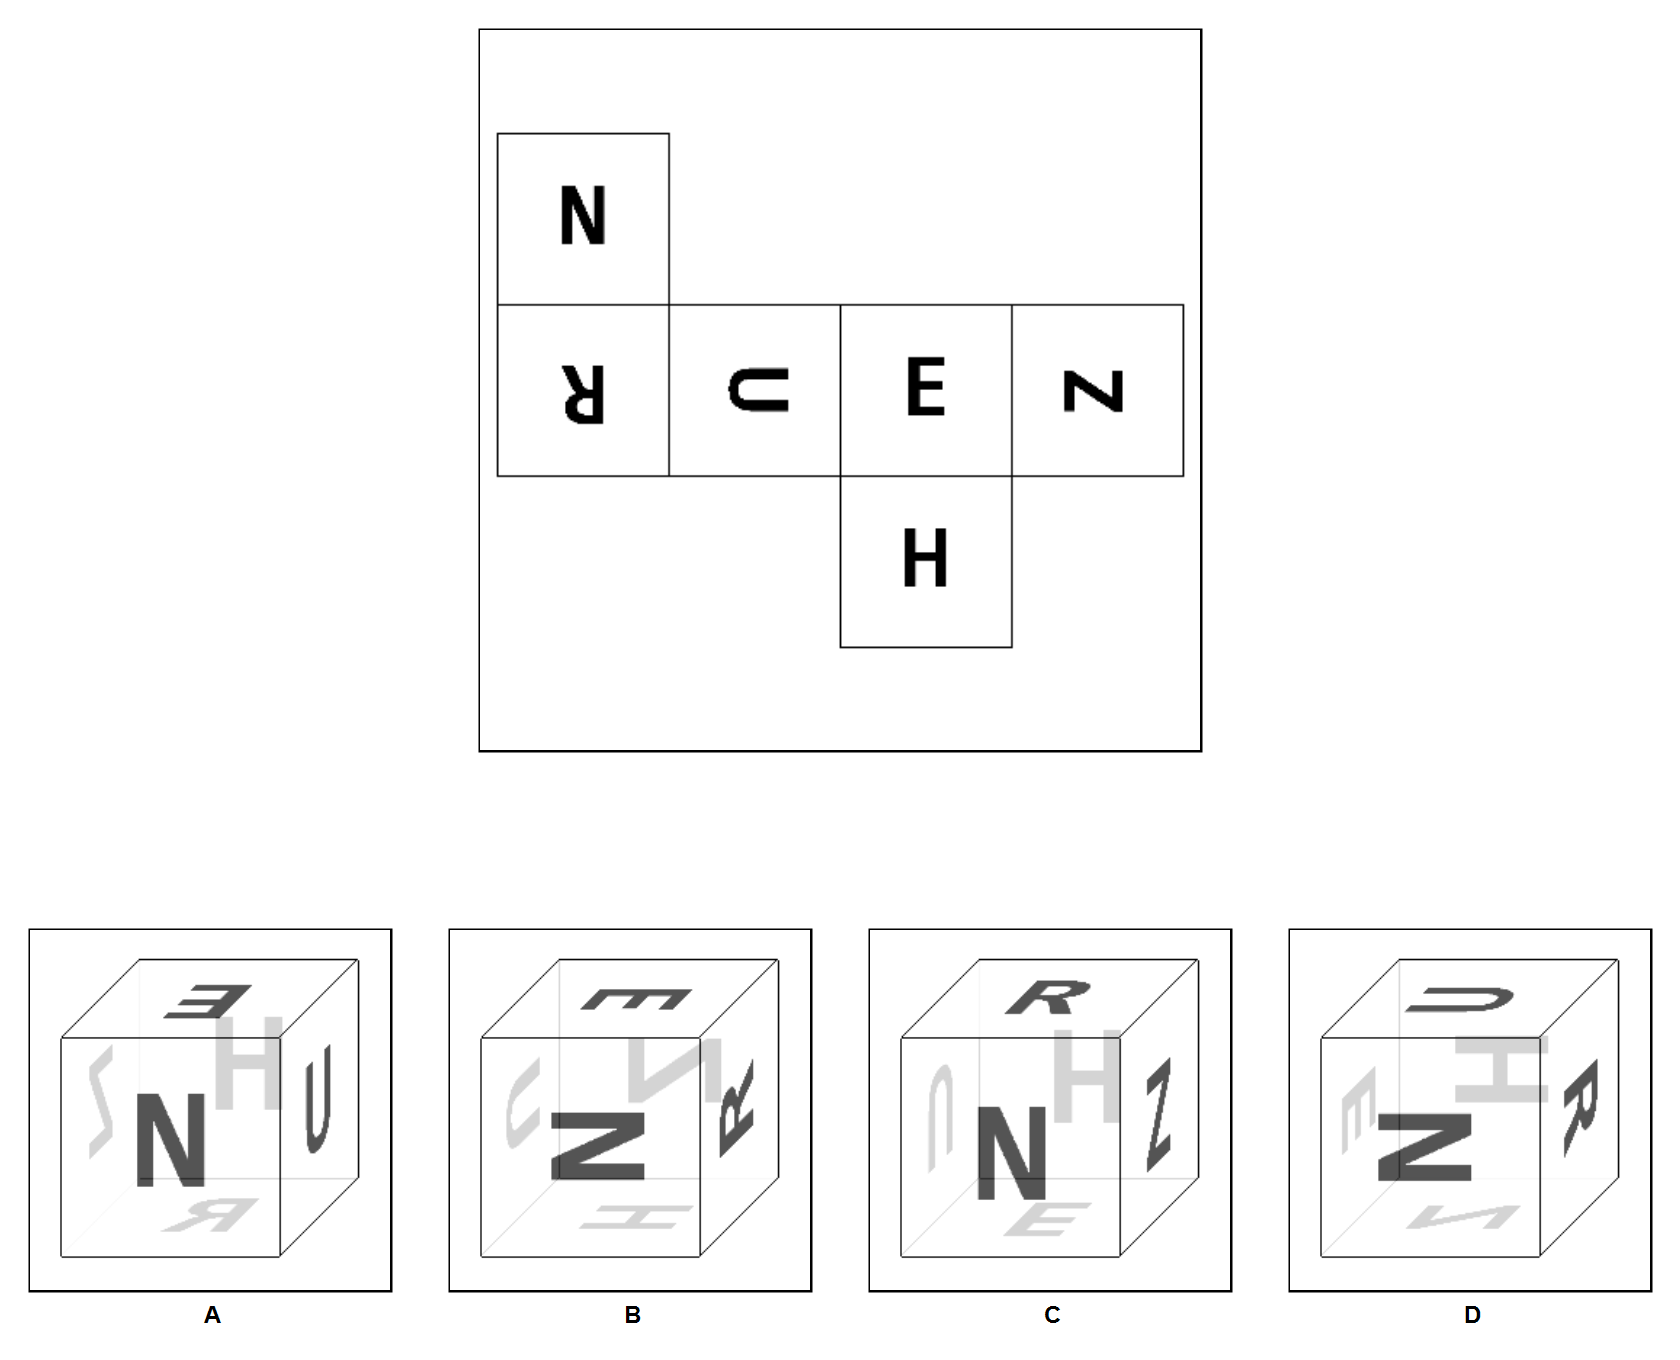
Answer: B